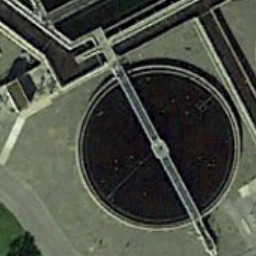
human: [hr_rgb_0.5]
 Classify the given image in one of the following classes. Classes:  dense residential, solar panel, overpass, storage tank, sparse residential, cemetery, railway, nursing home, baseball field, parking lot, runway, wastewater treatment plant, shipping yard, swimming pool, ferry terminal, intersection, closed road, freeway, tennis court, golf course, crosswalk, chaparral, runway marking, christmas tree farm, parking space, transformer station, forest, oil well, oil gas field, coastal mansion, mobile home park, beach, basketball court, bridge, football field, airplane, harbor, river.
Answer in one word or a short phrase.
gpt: wastewater treatment plant